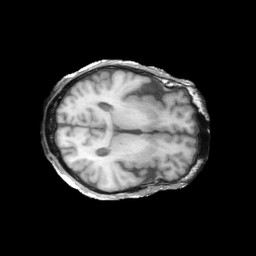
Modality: T1w
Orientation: axial
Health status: ill
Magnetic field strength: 3 T